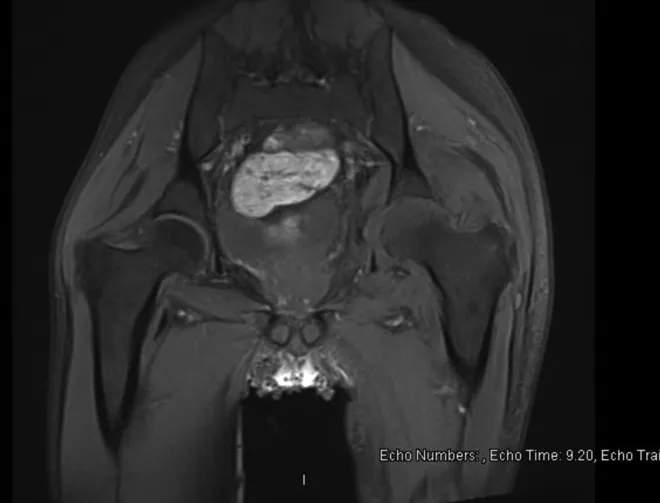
Follow up MRI of the left hip showing appreciable interval decrease in the synovial thickening and inflammatory changes involving the surrounding muscles.
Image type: radiology (mri)